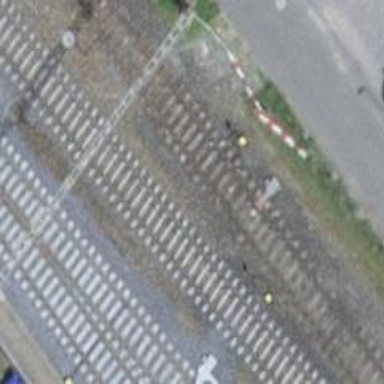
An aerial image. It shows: Single track railway spur with electrification through contact line.